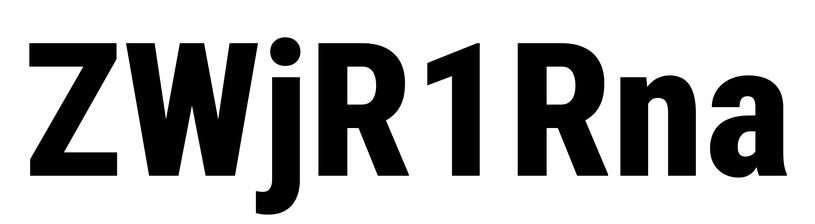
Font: Roboto_Condensed_ExtraBold